Question: My issue is that on POST, I'm getting a 'Missing Credentials' error whenever I try and authenticate using 'local' strategy. I initially thought that this was an issue with body-parser, but even after some suggestions about forcing urlencoded: true/false, I'm still not getting any differing results. My console logs are also not returning anything substantial beyond irrelevant req.body's, and I'm really not sure what else to do at this point. I've read about this being a potential issue with specific versions of Express, but I've tried downgrading/upgrading and that hasn't changed anything.

With some breakpoints, it looks like my new localStrategy in is never being called, but I'm not entirely sure if that's my error or not? Would really appreciate some pointers here.
app.js
'''
require("./config/config");
require("./models/db");
require("./config/passportConfig");
const express = require("express");
const bodyParser = require("body-parser");
const cors = require("cors");
const passport = require("passport");
// router
var rtsIndex = require("./routes/index.router");
var app = express();
// middleware config
app.use(bodyParser.json());
app.use(bodyParser.urlencoded({ extended: true }));
app.use(cors());
app.use(passport.initialize());
app.use(passport.session());
app.use("/api", rtsIndex);
'''
My PassportConfig.js:
'''
const passport = require("passport");
const LocalStrategy = require("passport-local").Strategy;
const mongoose = require("mongoose");
var User = mongoose.model("User");
passport.use(
new LocalStrategy({ usernameField: "email" }, (username, password, done) => {
User.findOne({ email: username }, (err, user) => {
if (err) return done(err);
// if user is unknown
else if (!user)
return done(null, false, {
message: "That email address has not been registered"
});
// or if password is wrong
else if (!user.verifyPassword(password))
return done(null, false, { message: "Wrong password" });
// successful authentication
else return done(null, user);
});
})
);
'''
My controller for a basic user registration/login system:
'''
const mongoose = require("mongoose");
const passport = require("passport");
const _ = require("lodash");
User = require("../models/user.model");
// snipped some registration code for brevity
module.exports.authenticate = (req, res, next) => {
console.log(req.body);
// call for passport authentication
// executed passport.use from passportConfig
passport.authenticate("local", (err, user, info) => {
// Error from passport middleware
if (err) return res.status(400).json(err);
// user is registered if there is a value in 'user'
else if (user) return res.status(200).json({ token: user.generateJwt() });
// user unkown or wrong password
else return res.status(401).json(info);
})(req, res);
};
'''
Edit: Added my user model definitions as well:
'''
const mongoose = require("mongoose");
const bcrypt = require("bcryptjs");
const jwt = require("jsonwebtoken");
var userSchema = new mongoose.Schema({
fullName: {
type: String,
required: "Full name cannot be empty"
},
email: {
type: String,
required: "Email cannot be empty",
unique: true
},
password: {
type: String,
required: "Password cannot be empty",
minlength: [4, "Password must be at least 4 characters long"]
},
// Encryption/Decryption of password
saltSecret: String
});
// Custom validation for email
userSchema.path("email").validate(val => {
emailRegex = /^(([^<>()\[\]\.,;:\s@"]+(\.[^<>()\[\]\.,;:\s@"]+)*)|(".+"))@((\[[0-9]{1,3}\.[0-9]{1,3}\.[0-9]{1,3}\.[0-9]{1,3}])|(([a-zA-Z\-0-9]+\.)+[a-zA-Z]{2,}))$/;
return emailRegex.test(val);
}, "Invalid email");
// Events
userSchema.pre("save", function(next) {
bcrypt.genSalt(10, (err, salt) => {
bcrypt.hash(this.password, salt, (err, hash) => {
this.password = hash;
this.saltSecret = salt;
next();
});
});
});
// Methods
userSchema.methods.verifyPassword = function(password) {
// plain password, vs encrypted password,
// called from findOne in passportConfig
return bcrypt.compareSync(password, this.password);
};
userSchema.methods.generateJwt = function() {
return jwt.sign({ _id: this._id }, process.env.JWT_SECRET, {
expiresIn: process.env.JWT_EXP
});
};
// Can pass custom name as third paramater
// Modified with a force export for debugging
module.exports = mongoose.model("User", userSchema);
'''
And finally, some basic routing:
'''
const express = require("express");
const router = express.Router();
const ctrlUser = require("../controllers/user.controller");
// foreword all links with api/
router.post("/register", ctrlUser.register);
router.post("/authenticate", ctrlUser.authenticate);
// Export router for middleware so app.js can access it
module.exports = router;
'''
I've tried the following solutions to these questions:
- <URL>
With it not being the body-parser issue, I thought it might be a usernameField issue, but that doesn't seem to be the case either.
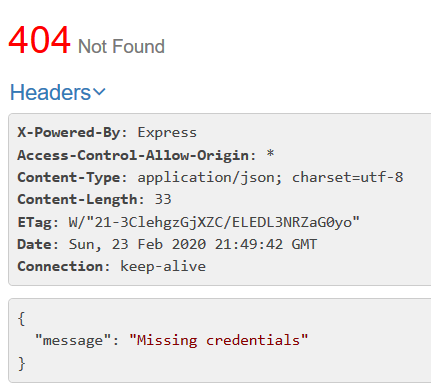
Answer: I Have tried out your code which you mention above.
And i have made little change and remove some validation.
I mention all files below:
'''
import passportLocal from 'passport-local';
const localStrategy = passportLocal.Strategy;
import userModel from '../model/userModel';
import passport from 'passport';
import bcrypt from 'bcrypt';
passport.use(new localStrategy({
usernameField: 'email',
}, async (email, password, done) => {
const user = await userModel.findOne({ "email": email });
// console.log(user)
if (!user) {
return done(null, false);
}
try {
if (password === user.password) {
return done(null, user)
} else {
return done(null, false, 'password Incorrect')
}
} catch (error) {
return done(error)
}
}));
'''
'''
import userModel from '../model/userModel';
import bcrypt from 'bcrypt';
import passport from 'passport';
exports.authenticate = (req, res, next) => {
res.status(200).json({ messaage: 'Authenticated', data: req.user
});
};
'''
'''
import mongoose from 'mongoose';
import bcrypt from 'bcrypt';
import jwt from 'jsonwebtoken';
var userSchema = new mongoose.Schema({
name: {
type: String,
required: true
},
email: {
type: String,
required: true,
unique: true
},
password: {
type: String,
required: true,
}
});
// Events
userSchema.pre("save", function (next) {
bcrypt.genSalt(10, (err, salt) => {
bcrypt.hash(this.password, salt, (err, hash) => {
this.password = hash;
this.saltSecret = salt;
next();
});
});
});
module.exports = mongoose.model("Users", userSchema);
'''
'router.post('/authenticate', passport.authenticate('local', { session: false }), userController.authenticate)';
Try this out. Import the dependency first.
once you get success to authenticate using passport-local. you can make changes according to your criteria.
I have import dependencies in ES6 format. You just change it to ES5.